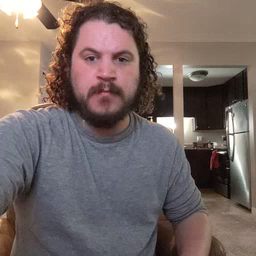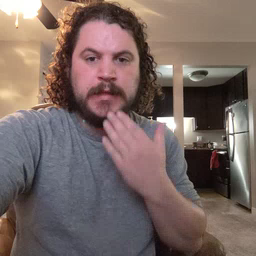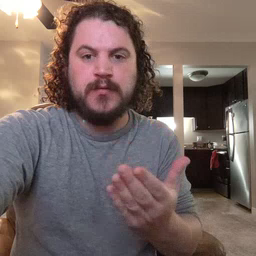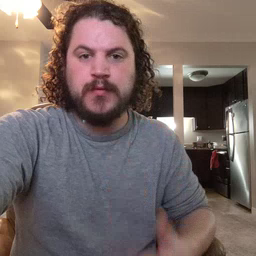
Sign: thankyou